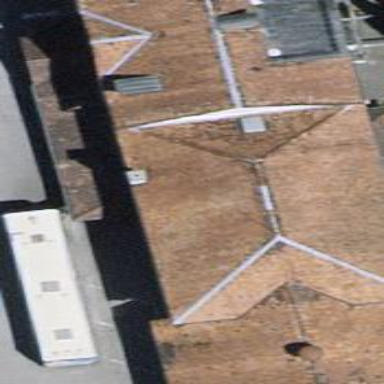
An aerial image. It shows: Building that serves as bar.